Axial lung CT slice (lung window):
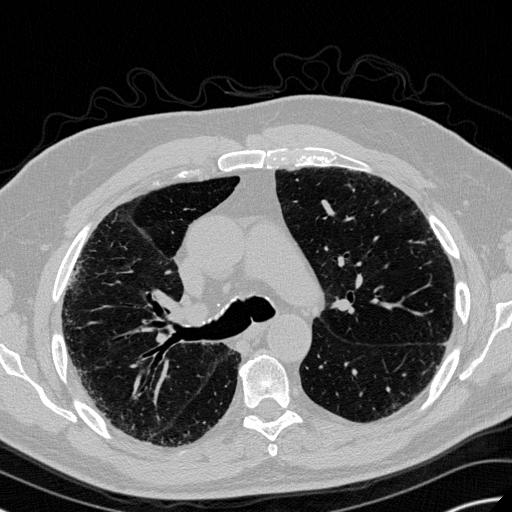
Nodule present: no